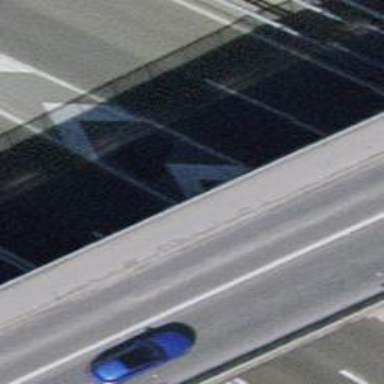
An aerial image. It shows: Sidewalk footway on asphalt bridge.